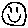
Label: smiley face